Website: bh-photo
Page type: gifting
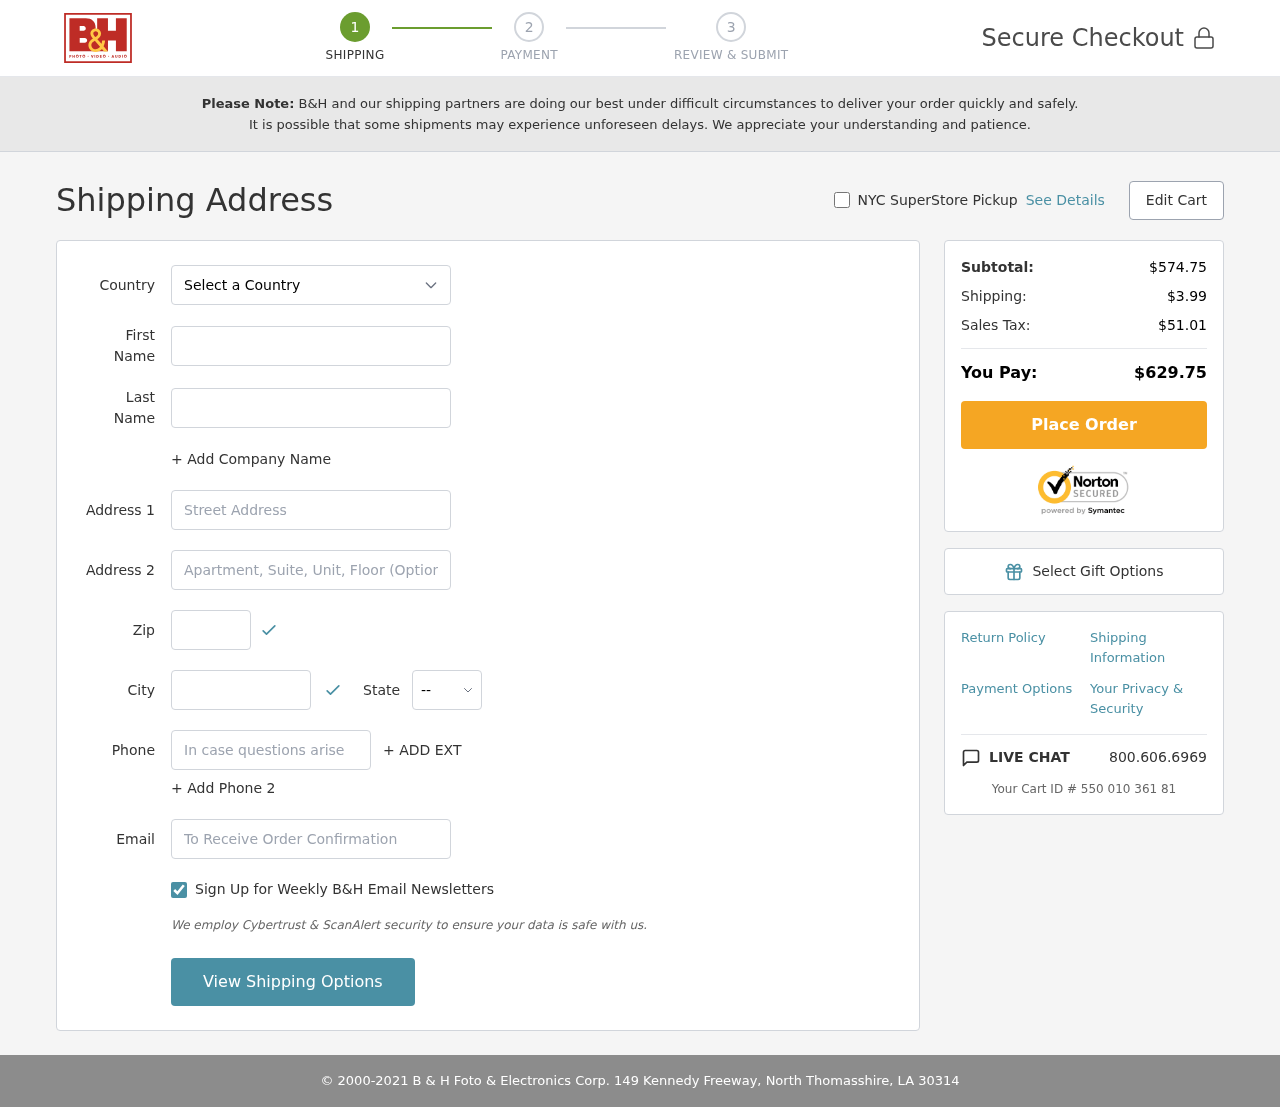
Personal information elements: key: PII_CITY
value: North Thomasshire
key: PII_COUNTRY
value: United States
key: PII_EMAIL
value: dawnmeza@gmail.com
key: PII_FIRSTNAME
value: Dawn
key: PII_LASTNAME
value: Meza
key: PII_PHONE
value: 4666534084
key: PII_POSTCODE
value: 30314
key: PII_STATE_ABBR
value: LA
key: PII_STREET
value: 149 Kennedy Freeway
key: PII_STREET2
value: Suite 735
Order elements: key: ORDER_SUBTOTAL
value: $574.75
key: ORDER_SHIPPING_COST
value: $3.99
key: ORDER_TAX
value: $51.01
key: ORDER_TOTAL
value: $629.75
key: ORDER_ID
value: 550 010 361 81